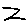
Label: zigzag